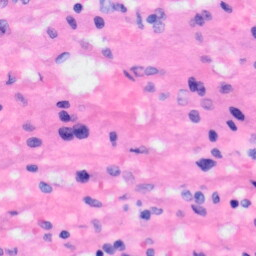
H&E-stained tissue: Liver